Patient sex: F
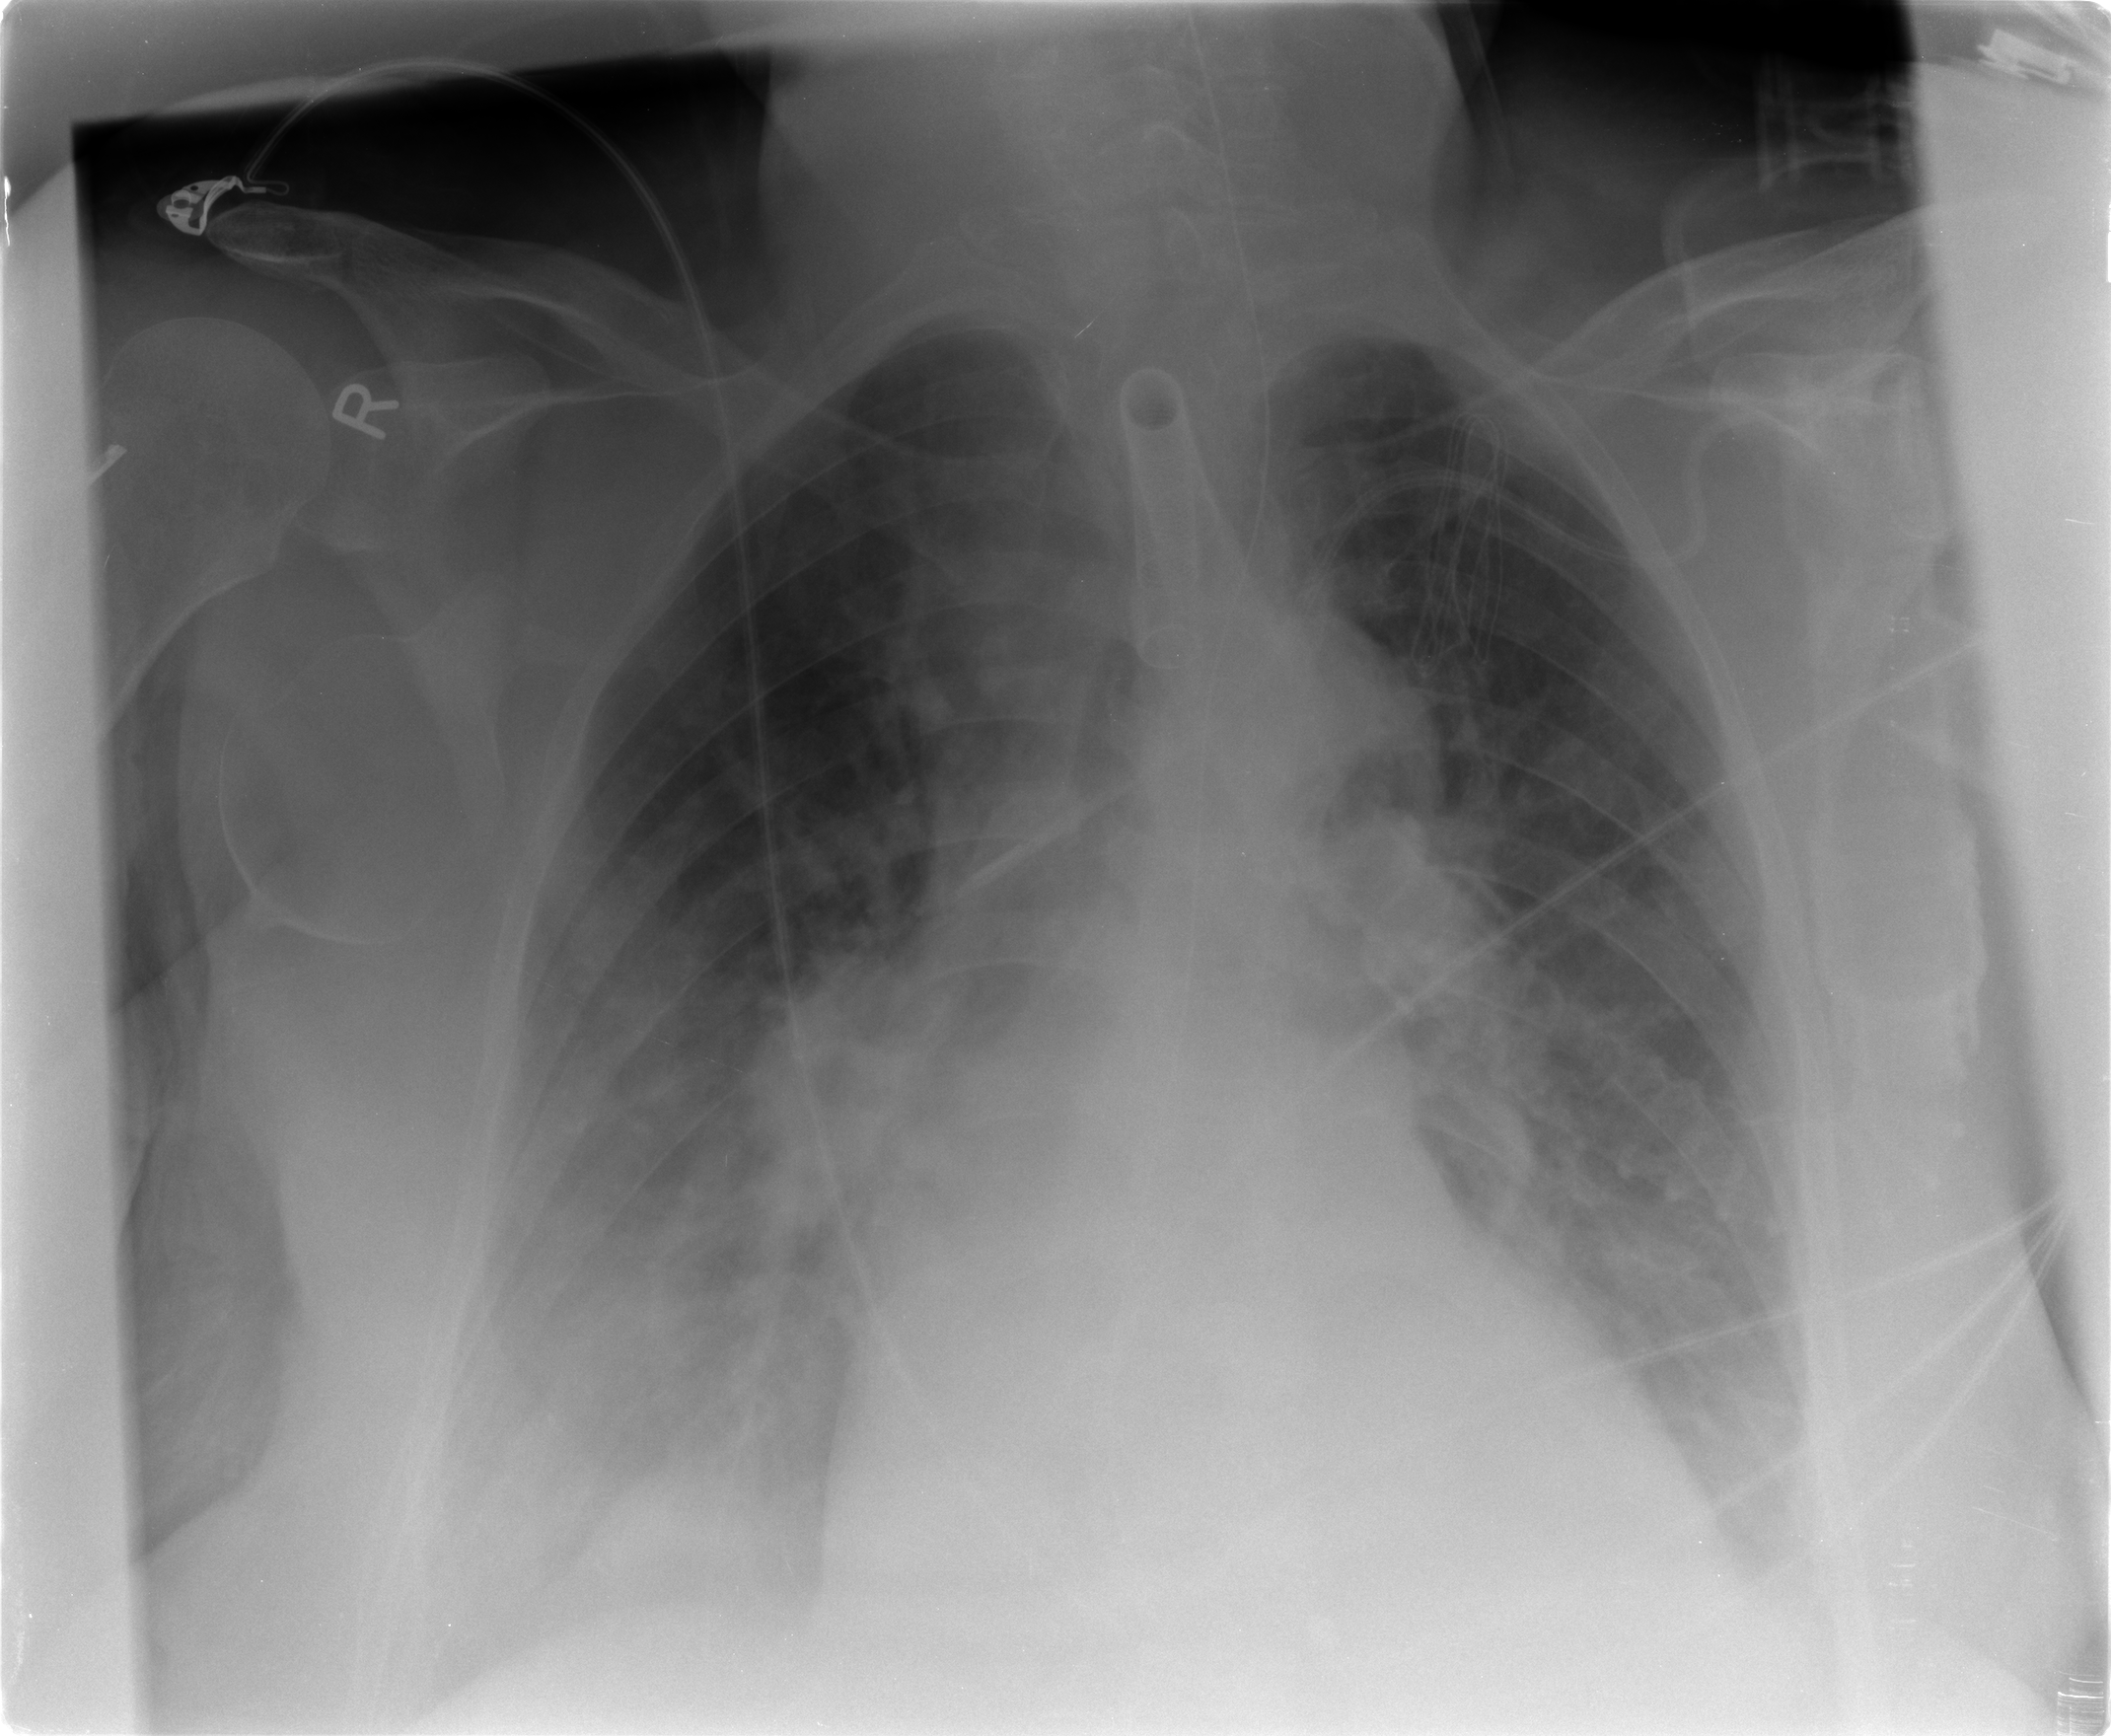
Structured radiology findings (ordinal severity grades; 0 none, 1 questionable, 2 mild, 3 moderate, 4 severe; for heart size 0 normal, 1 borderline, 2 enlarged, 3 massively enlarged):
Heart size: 2
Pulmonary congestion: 2
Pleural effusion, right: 2
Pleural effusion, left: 2
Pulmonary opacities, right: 2
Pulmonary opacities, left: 2
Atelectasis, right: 2
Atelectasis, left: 2